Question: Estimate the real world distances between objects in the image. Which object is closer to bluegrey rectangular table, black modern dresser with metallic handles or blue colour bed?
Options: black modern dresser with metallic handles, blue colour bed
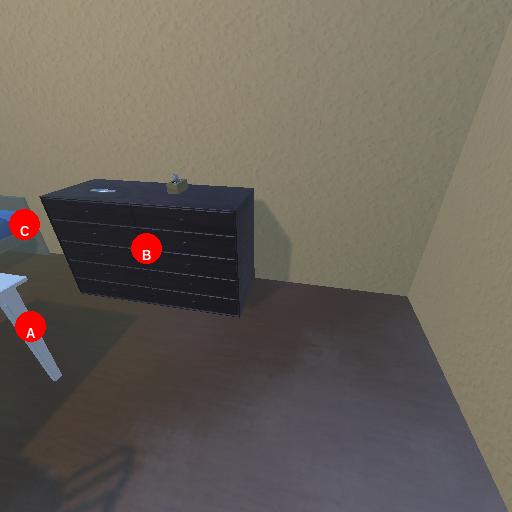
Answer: black modern dresser with metallic handles